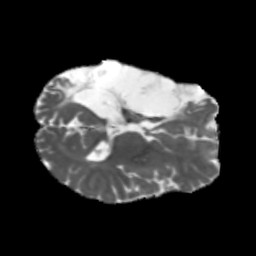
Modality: MD
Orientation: axial
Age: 40
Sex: male
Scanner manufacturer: siemens
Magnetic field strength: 3 T
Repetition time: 5.47 s
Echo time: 0.0854 s